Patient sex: M
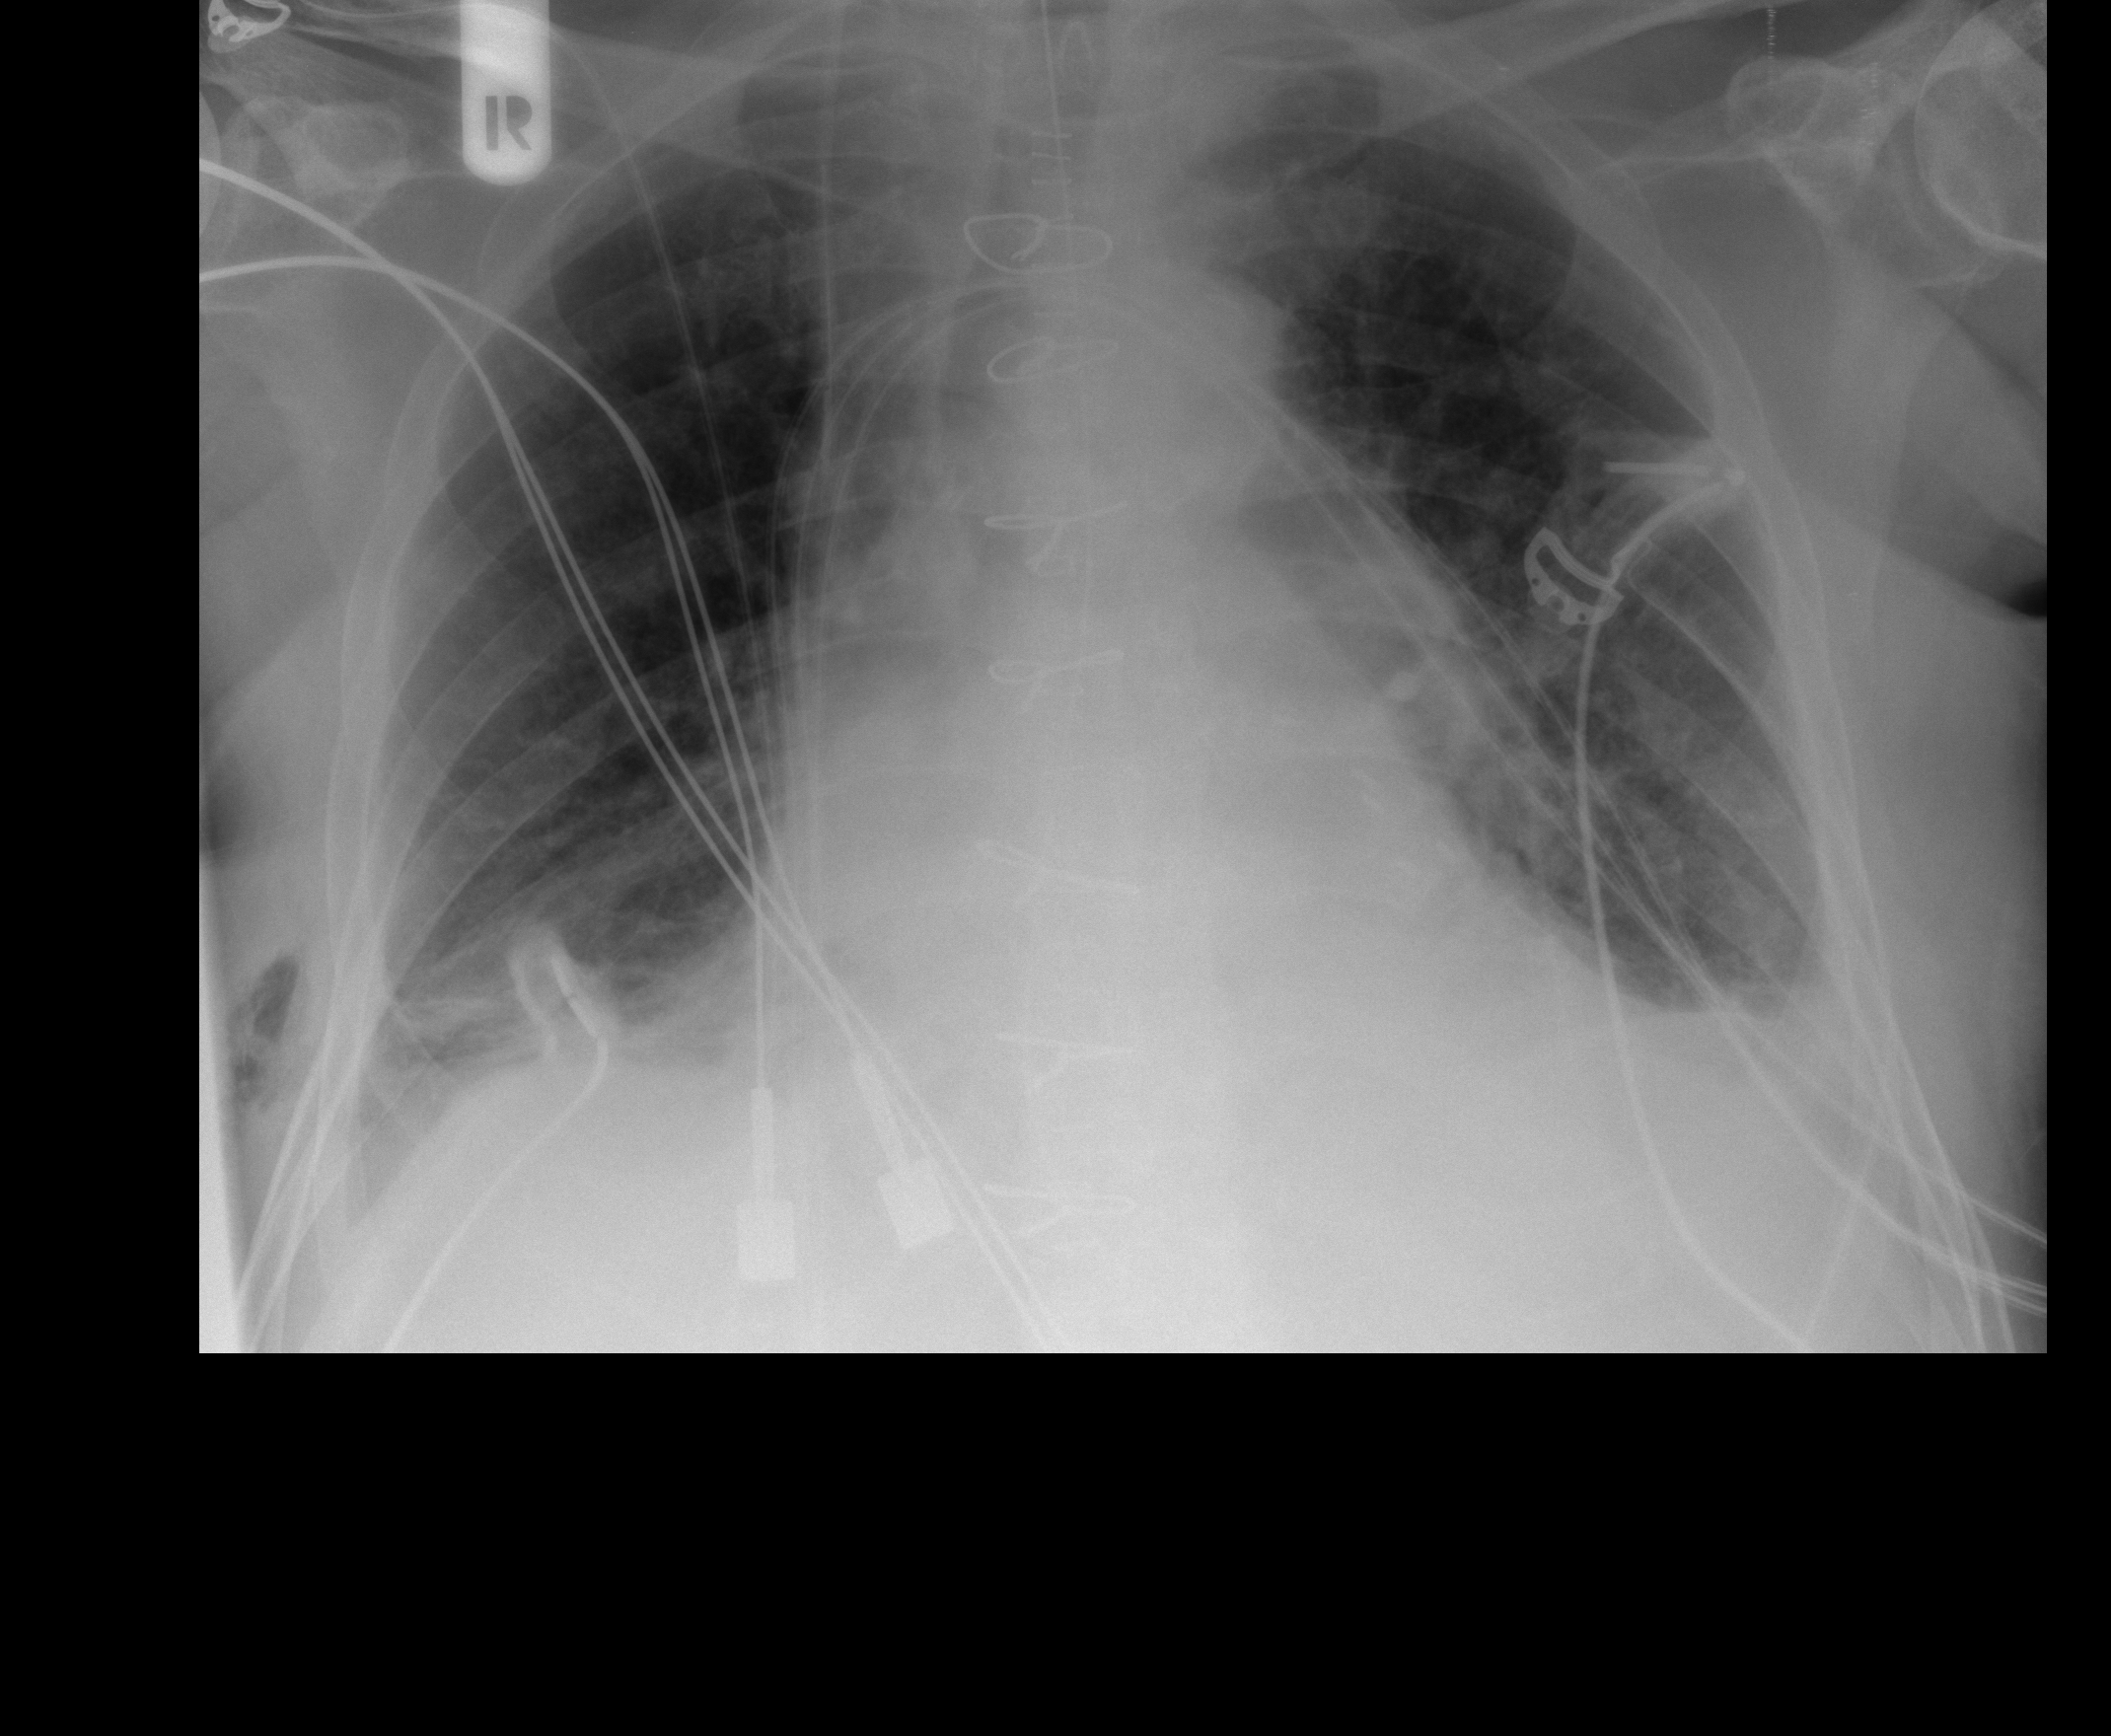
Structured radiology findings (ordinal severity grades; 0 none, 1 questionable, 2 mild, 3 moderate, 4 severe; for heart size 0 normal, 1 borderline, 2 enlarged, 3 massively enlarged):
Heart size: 1
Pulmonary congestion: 1
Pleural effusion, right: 0
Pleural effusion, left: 2
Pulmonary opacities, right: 0
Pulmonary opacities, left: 0
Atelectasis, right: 2
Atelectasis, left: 2